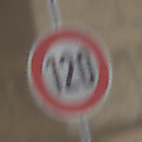
Verkehrszeichen: Geschwindigkeit120
Umgebung: Roofed, Beach
Tageszeit: Midday
Wetter: Overcast
Licht: Natural
Jahreszeit: NotSpecified
Kontrast: LowContrast